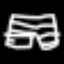
Label: pants